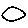
Label: circle